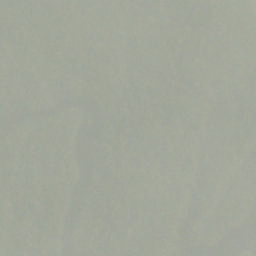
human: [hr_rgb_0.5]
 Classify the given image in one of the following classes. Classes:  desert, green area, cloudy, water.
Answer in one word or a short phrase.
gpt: cloudy